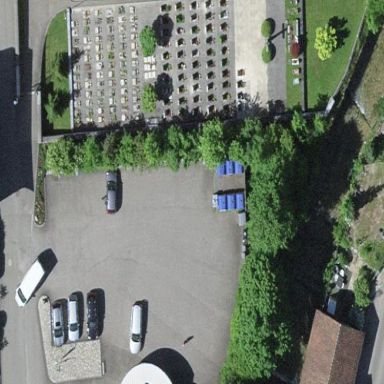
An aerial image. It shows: Graveyard.